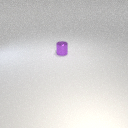
small purple metal cylinder